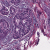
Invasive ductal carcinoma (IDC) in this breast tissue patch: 0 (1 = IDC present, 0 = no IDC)